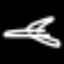
Label: airplane